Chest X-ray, AP view. Patient: 28 years old, sex M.
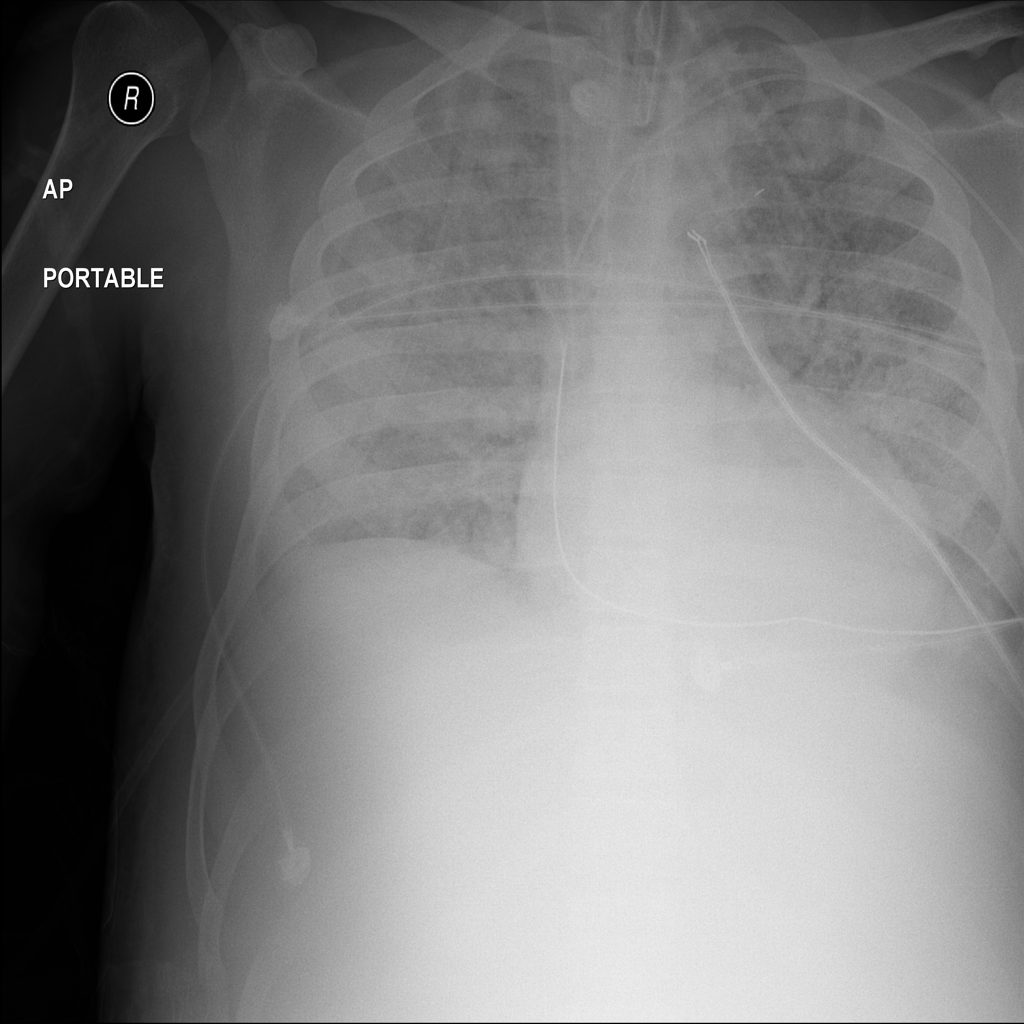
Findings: Edema, Infiltration, Nodule